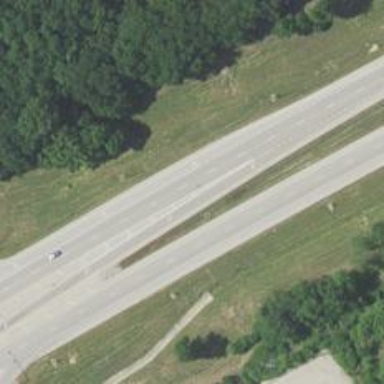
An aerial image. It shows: Road marking featuring gore chevron.